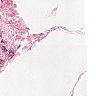
Metastatic tissue present: no